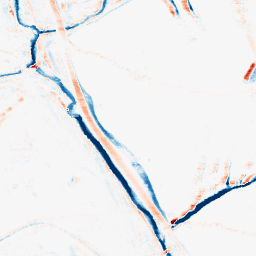
Category: morphological
Decomposition family: morphological_rect
Decomposition parameters: operation: average
width: 10
height: 5
Upsampling method: bicubic_3x
Upsampling parameters: scale: 3
Upsampling scale: 3